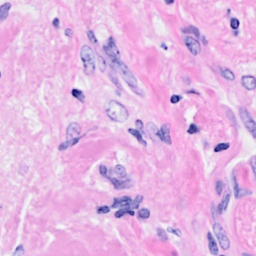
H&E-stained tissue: Breast